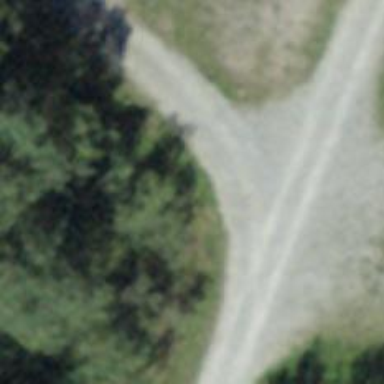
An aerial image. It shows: Gravel track with grade 3 tracktype.